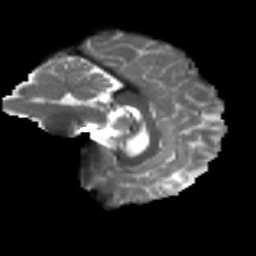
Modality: T2w
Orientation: sagittal
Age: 44
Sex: male
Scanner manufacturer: ge
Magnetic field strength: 3 T
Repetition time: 7.8 s
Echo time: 0.0613 s